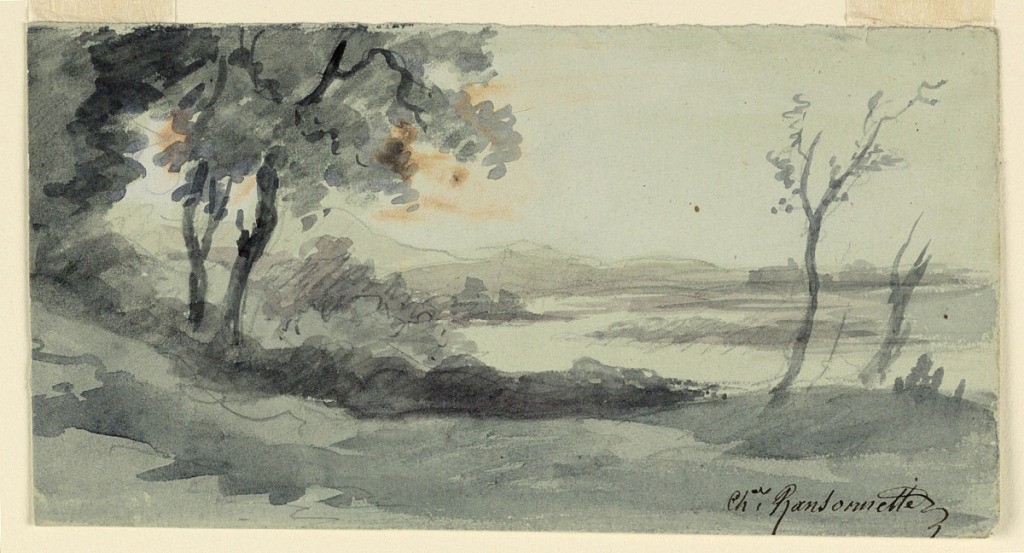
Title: Banks of the Seine
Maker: Charles Nicolas Ransonnette, French, 1793 - 1877
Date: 1850-1875
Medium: Graphite, brush and watercolor on light green paper
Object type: Drawing
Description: A curve of the river is shown in the right central plane.